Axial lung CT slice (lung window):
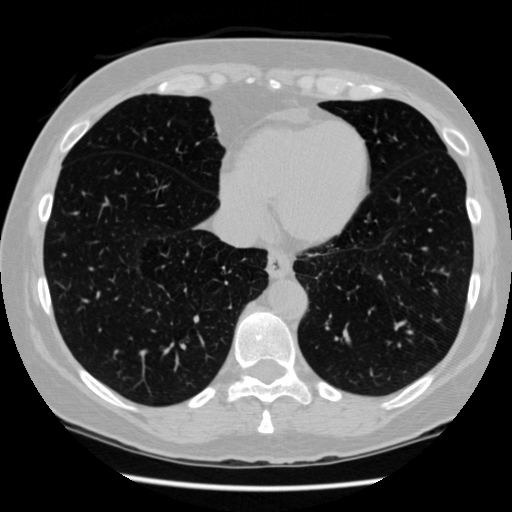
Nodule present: no